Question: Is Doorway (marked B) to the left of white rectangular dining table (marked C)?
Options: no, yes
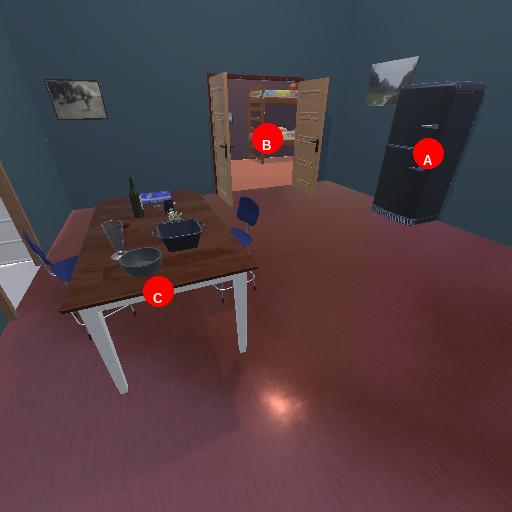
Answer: no